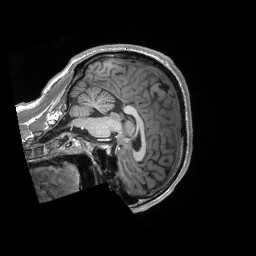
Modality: T1w
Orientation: sagittal
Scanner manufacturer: siemens
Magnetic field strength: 3 T
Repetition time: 2.3 s
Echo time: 0.00298 s